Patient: sex M, age 46
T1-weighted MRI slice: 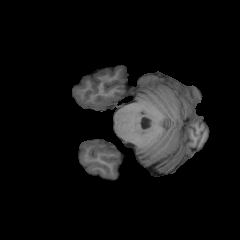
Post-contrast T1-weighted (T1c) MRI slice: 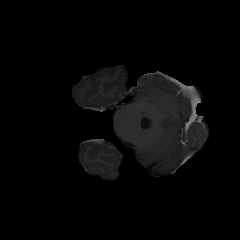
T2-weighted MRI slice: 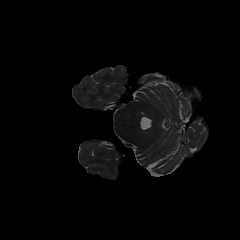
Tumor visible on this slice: no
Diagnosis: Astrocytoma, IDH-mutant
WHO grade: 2